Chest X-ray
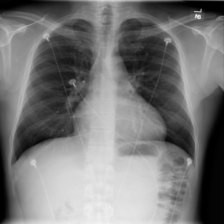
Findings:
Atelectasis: negative
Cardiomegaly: negative
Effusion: negative
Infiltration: negative
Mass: negative
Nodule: negative
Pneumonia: negative
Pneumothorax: negative
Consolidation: negative
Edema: negative
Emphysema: negative
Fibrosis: negative
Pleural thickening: negative
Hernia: negative